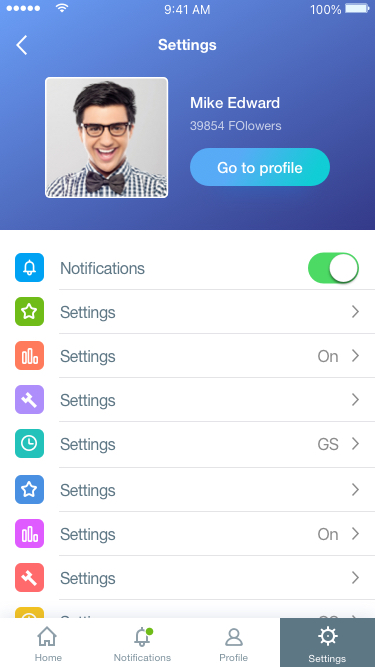
Text in this UI design:
Mike Edward
39854 FOlowers
Go to profile
Settings
GS
Settings
Settings
On
Settings
Settings
Notifications
GS
Settings
Settings
On
Settings
Settings
Home
Notifications
Profile
Settings